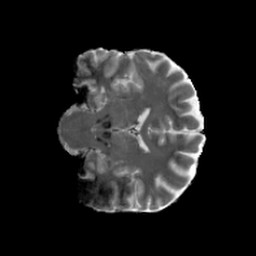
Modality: MD
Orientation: coronal
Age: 30
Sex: male
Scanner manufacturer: siemens
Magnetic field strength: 6.98 T
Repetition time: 7.776 s
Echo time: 0.076 s